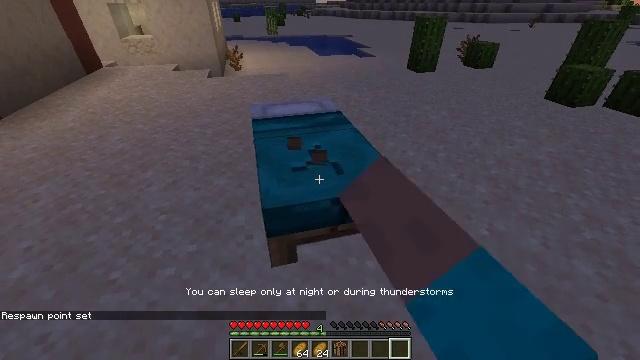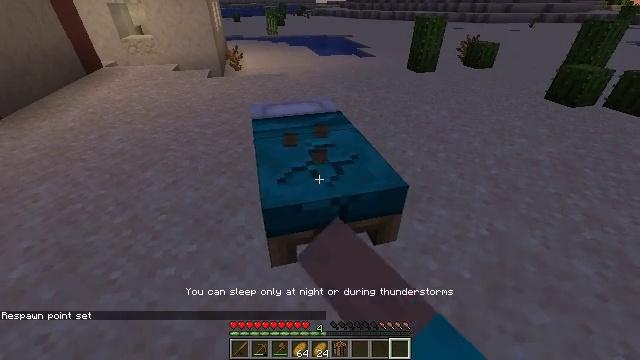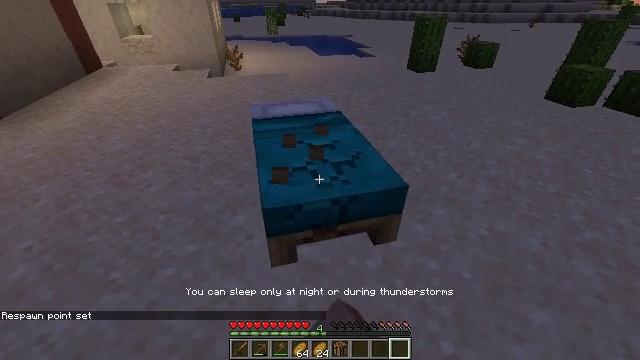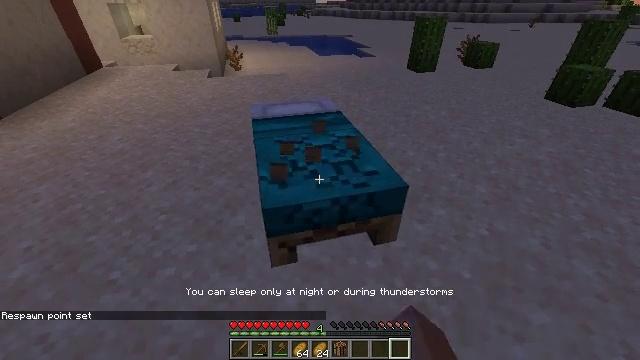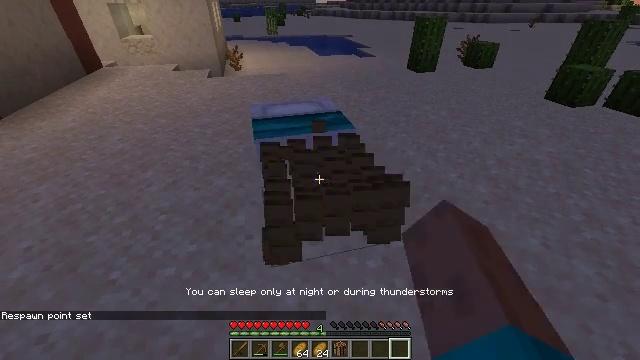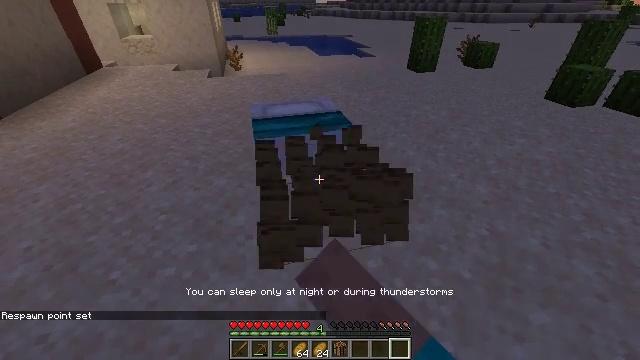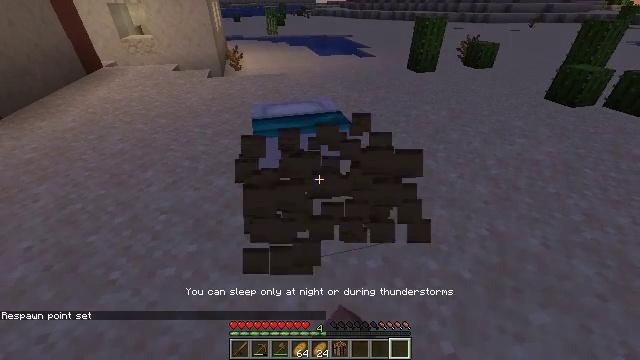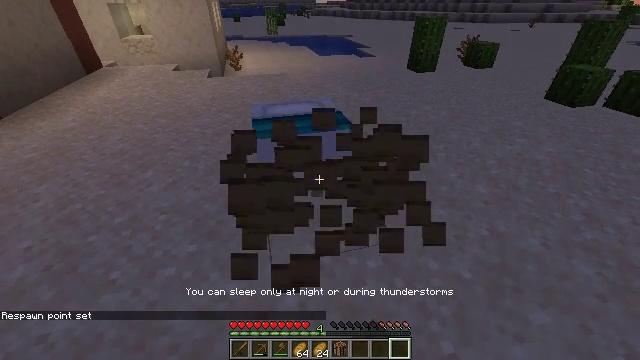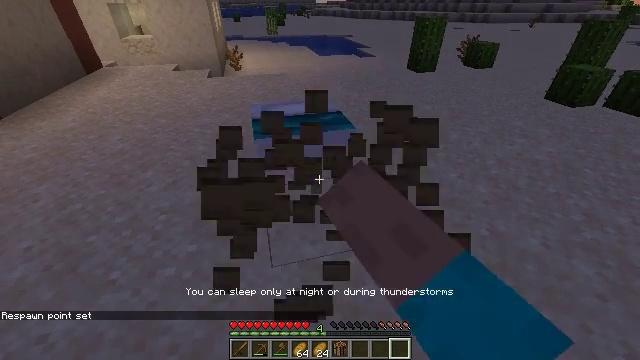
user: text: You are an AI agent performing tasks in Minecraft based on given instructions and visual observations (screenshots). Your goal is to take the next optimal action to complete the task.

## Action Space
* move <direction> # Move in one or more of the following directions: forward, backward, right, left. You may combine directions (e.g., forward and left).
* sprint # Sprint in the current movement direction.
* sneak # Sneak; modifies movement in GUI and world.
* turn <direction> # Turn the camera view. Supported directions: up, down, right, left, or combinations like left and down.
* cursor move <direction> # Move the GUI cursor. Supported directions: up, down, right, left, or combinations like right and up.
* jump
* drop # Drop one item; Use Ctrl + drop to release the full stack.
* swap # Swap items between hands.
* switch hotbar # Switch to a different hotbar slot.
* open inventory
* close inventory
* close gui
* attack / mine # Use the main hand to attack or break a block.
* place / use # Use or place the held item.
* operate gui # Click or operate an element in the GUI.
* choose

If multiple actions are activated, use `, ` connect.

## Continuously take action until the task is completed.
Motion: motion action
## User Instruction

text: Recycle the cyan bed from the house.
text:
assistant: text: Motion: attack / mine
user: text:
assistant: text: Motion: attack / mine
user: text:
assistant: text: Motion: attack / mine
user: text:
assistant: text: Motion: attack / mine
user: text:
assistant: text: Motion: attack / mine
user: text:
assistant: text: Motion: attack / mine
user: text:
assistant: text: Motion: attack / mine
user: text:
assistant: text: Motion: attack / mine
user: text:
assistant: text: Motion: attack / mine